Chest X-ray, AP view. Patient: 53 years old, sex F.
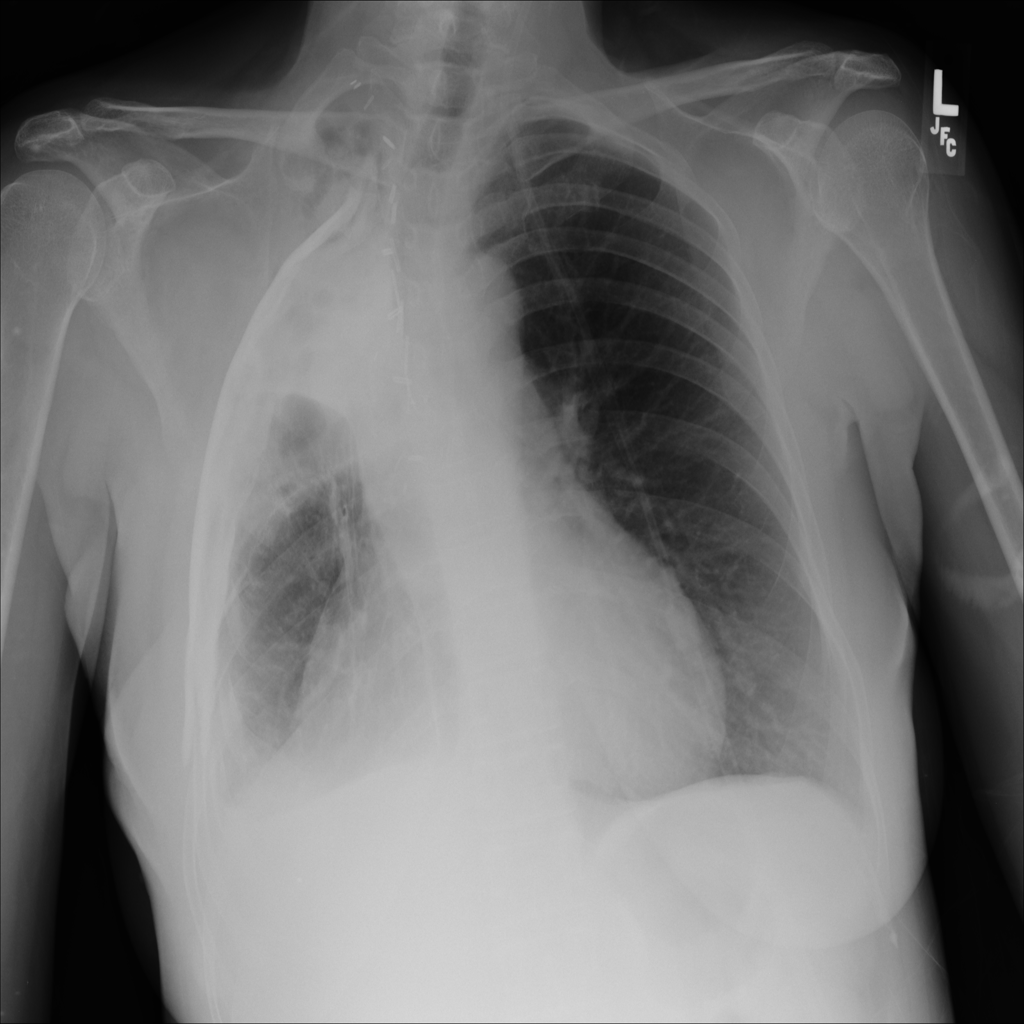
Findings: No Finding